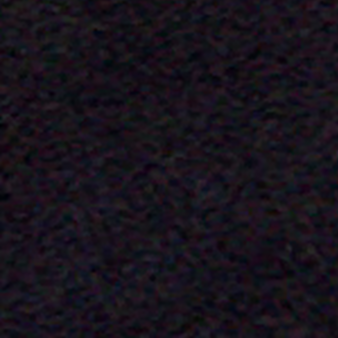
Label: other